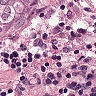
Metastatic tissue present: yes